Question: I have a multi store Magento web project. There I need to specify the categories for each and every store views in catalog --> manage categories. It was working fine, but from today itself suddenly it stopped working.
I can edit the categories, if the store view is "All store views".
If I switch it to any other store, such as store1, I can't make any change.
I have unchecked "default value tab", then if I choose Is Active --> NO, the default please wait loader will appear, and after some time the page throws an error:
> SQLSTATE[HY000]: General error: 1205 Lock wait timeout exceeded; try
restarting transaction.
I am attaching a screenshot here

Why is it so?
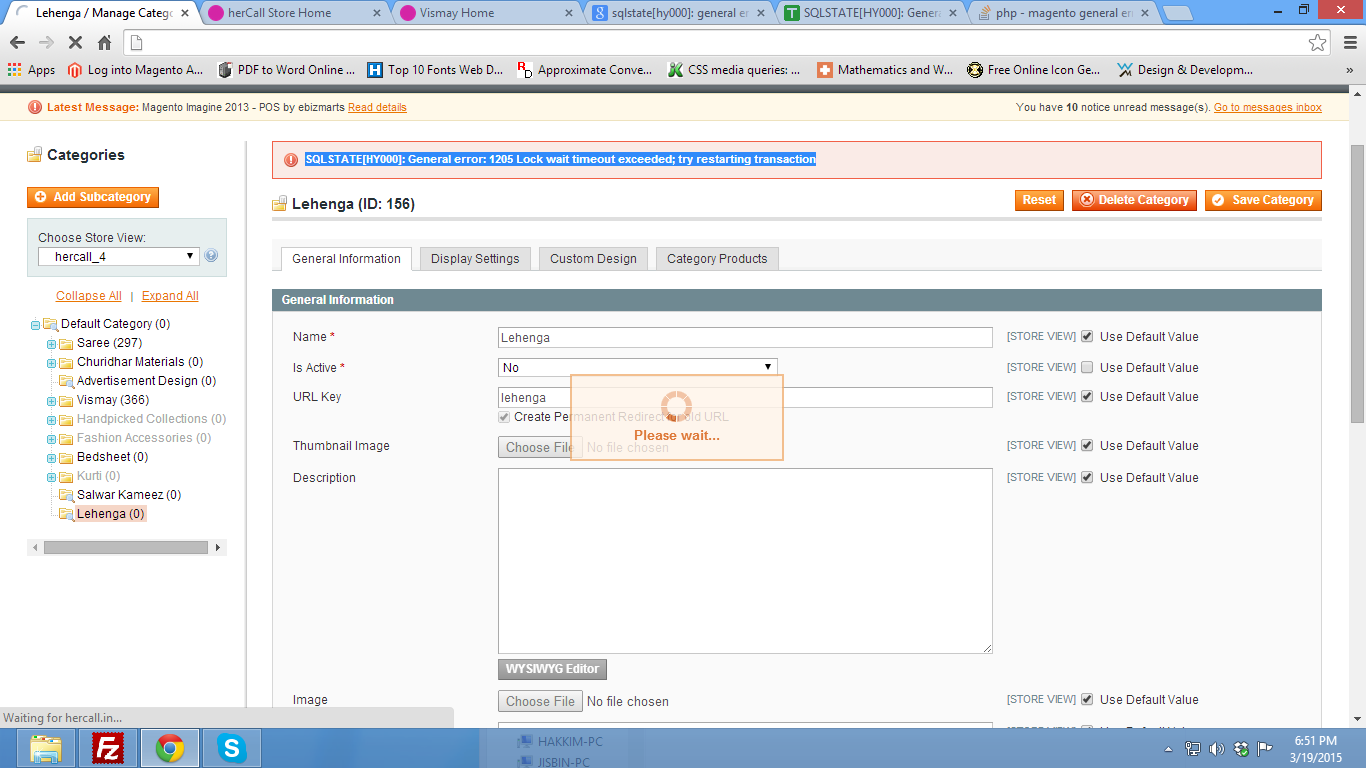
Answer: I found the solution,
I went to the phpmyadmin and run this query in sql,
> SET innodb_lock_wait_timeout =120
and everything went all right.
Thanks guys.